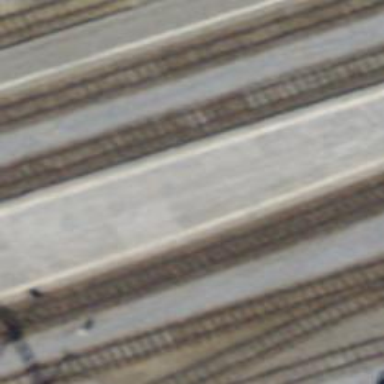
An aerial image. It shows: Platform edge at railway station.